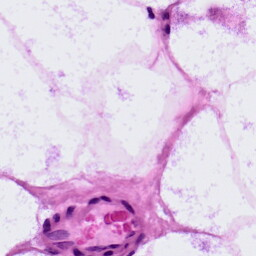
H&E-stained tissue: LymphNode